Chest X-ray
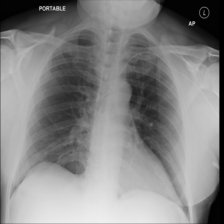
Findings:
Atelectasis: negative
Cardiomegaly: negative
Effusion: negative
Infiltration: negative
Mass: negative
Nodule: negative
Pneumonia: negative
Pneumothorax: negative
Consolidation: negative
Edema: negative
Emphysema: negative
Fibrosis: negative
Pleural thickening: negative
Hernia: negative